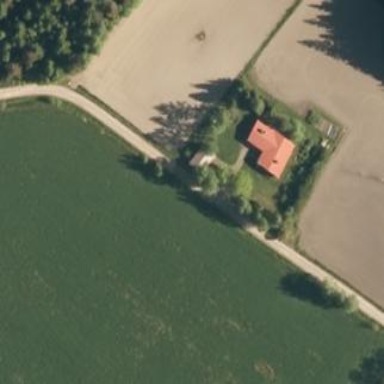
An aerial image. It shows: Farmyard area.